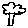
Label: tree